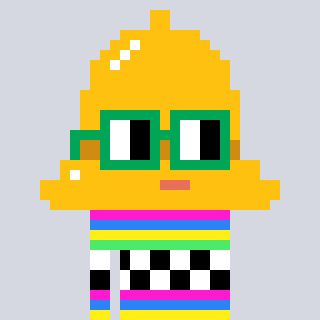
a pixel art character with square green glasses, a bell-shaped head and a gold-colored body on a cool background